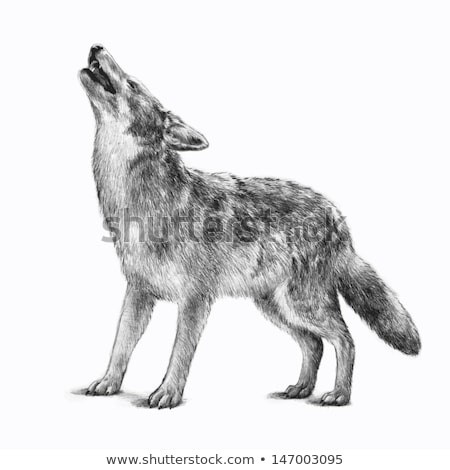
Label: timber wolf, grey wolf, gray wolf, Canis lupus